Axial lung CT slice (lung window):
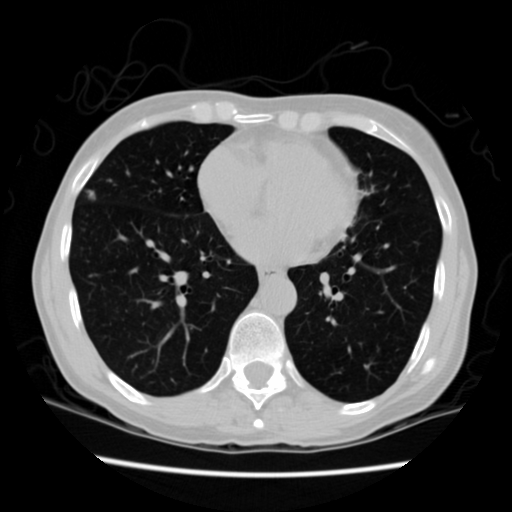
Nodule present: yes
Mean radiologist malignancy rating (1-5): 3